Question: I am new in programming and could not find an answer.
I have following dimensions(tables) and fact table:
- - - -
I must have report as: , , , .

As shown in the example, only 3.67% people whose home region is move to at 9am and so on.
I should create simular one.
Here is the code I did so far.
'''
SELECT c.HomeRegion, mt.myhour as Time, r.RegionName as CurrentRegion,
(SELECT COUNT(*)
/*number of users who move from their home
region to CurrentRegion at specific time*/
)/COUNT(c.CustomerId)*100 as UserPercentage
FROM dbo.FactTable ft
inner join dbo.Customer c
ON ft.CustomerId = c.CustomerId
inner join dbo.myTime mt
ON ft.TimeId = mt.ID
inner join dbo.Regions r
ON ft.RegionId = r.RegionId
WHERE mt.myhour = '09'
GROUP BY c.HomeRegion, mt.myhour, r.RegionName
ORDER BY c.HomeRegion, r.RegionName
'''
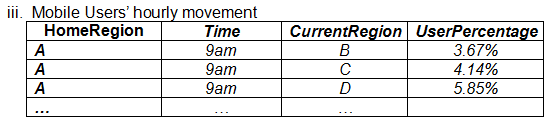
Answer: Using the analytical functions
* no need to select or groupby myHour constant
* assuming one Customer should be located in 1 region at once (if not - it would be much harder to select)
'''
select HomeRegion, CurrentRegion,
count(*) / count(*) over () as overall_share,
count(*) / count(*) over (partition by HomeRegion) as homeregion_share,
from
(SELECT c.HomeRegion, r.RegionName as CurrentRegion, c.CustomerId as CUST
FROM dbo.FactTable ft
inner join dbo.Customer c
ON ft.CustomerId = c.CustomerId
inner join dbo.myTime mt
ON ft.TimeId = mt.ID
inner join dbo.Regions r
ON ft.RegionId = r.RegionId
WHERE mt.myhour = '09'
GROUP BY c.HomeRegion, r.RegionName, c.CustomerId) uni_users
GROUP by HomeRegion, CurrentRegion
'''